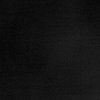
Atmospheric dust classification: dusty